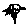
Label: bird